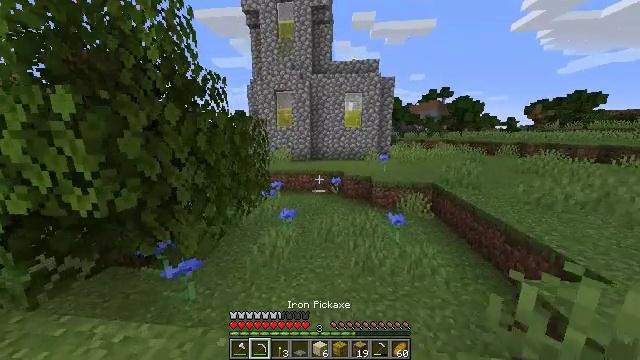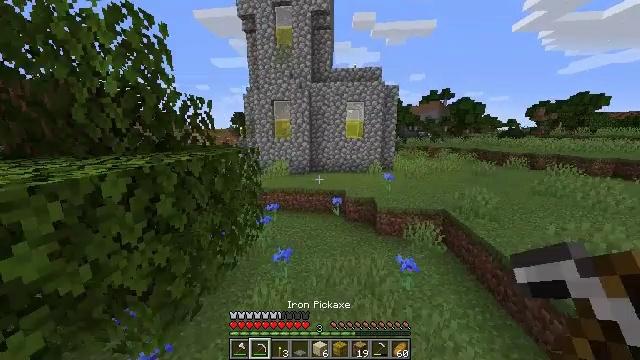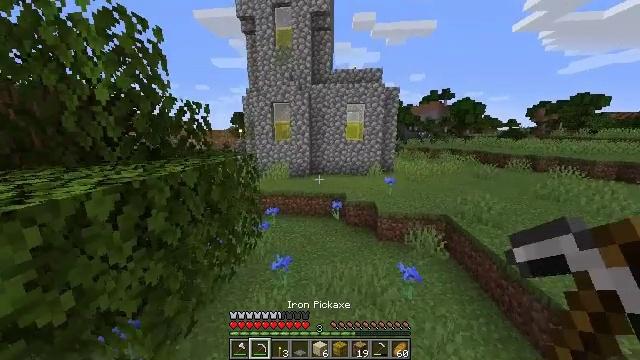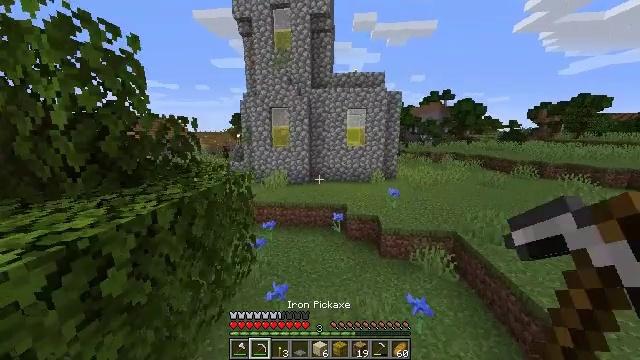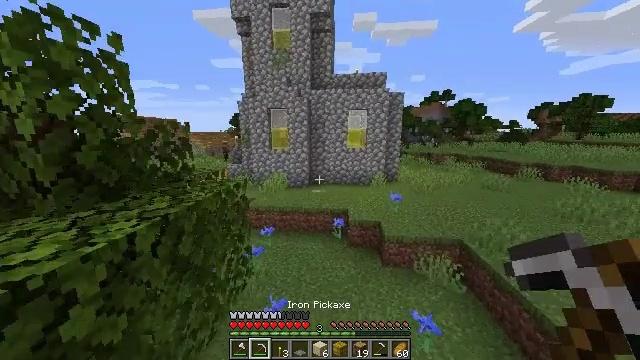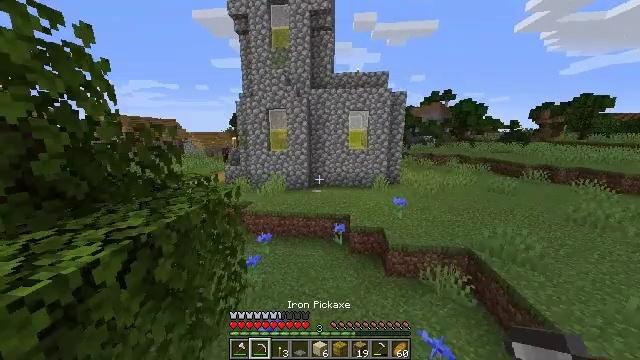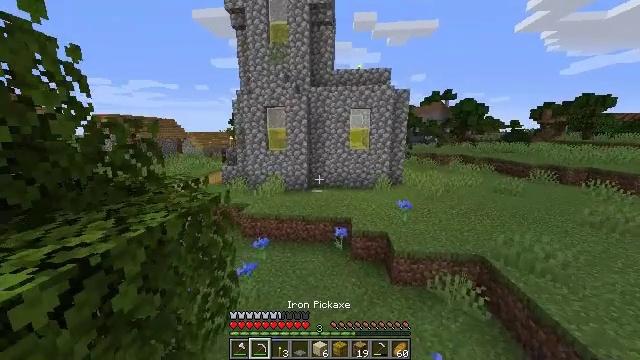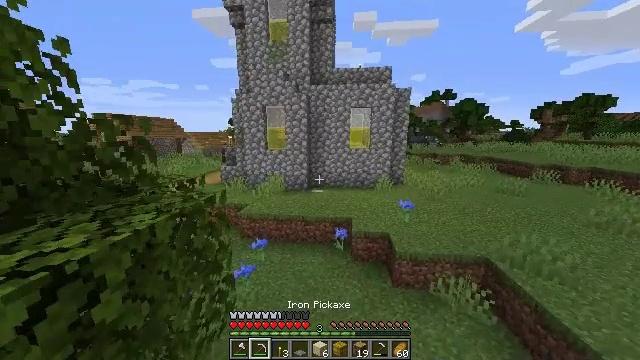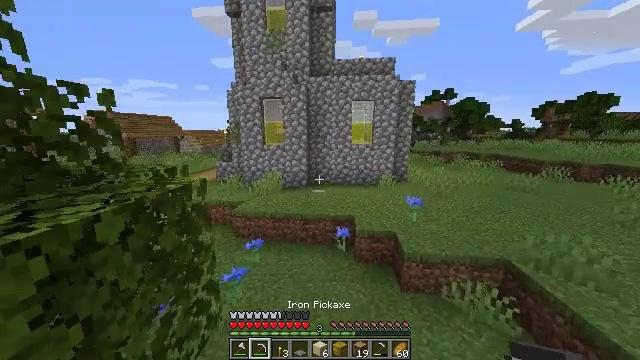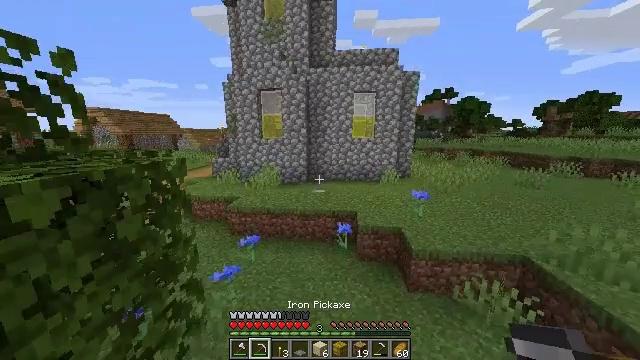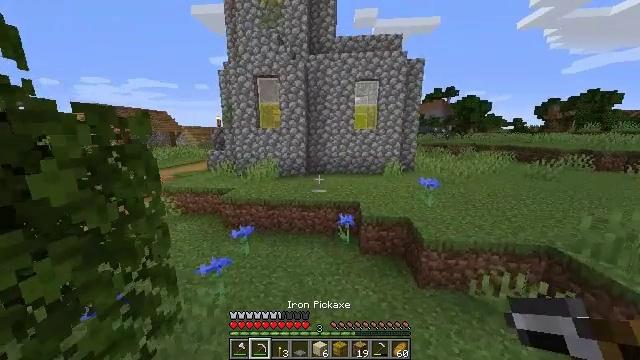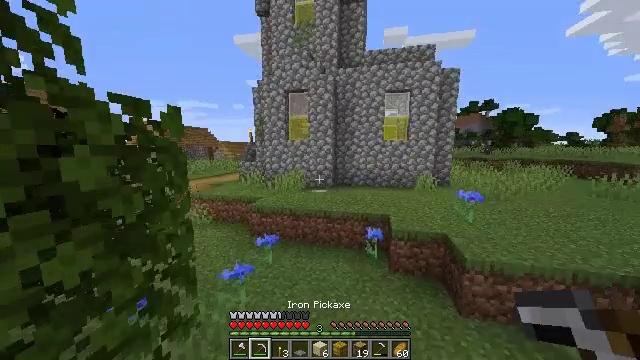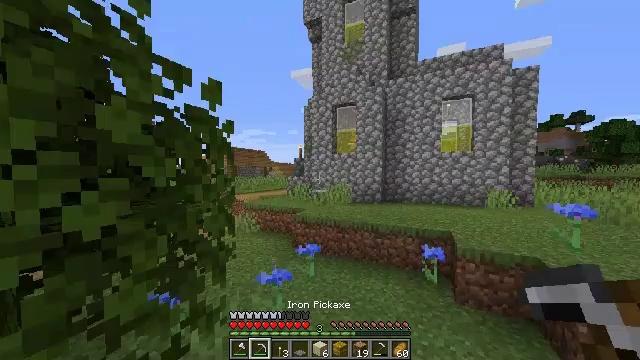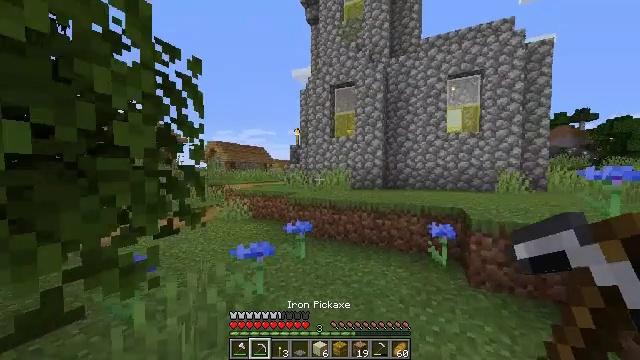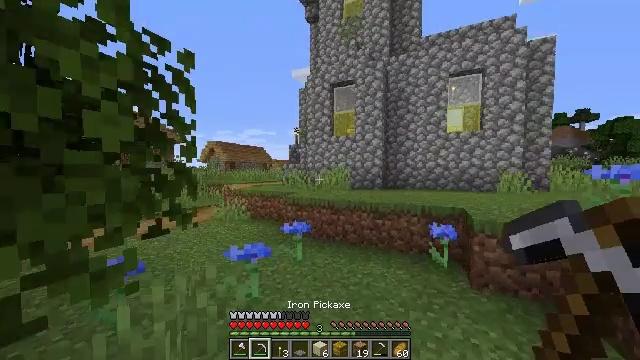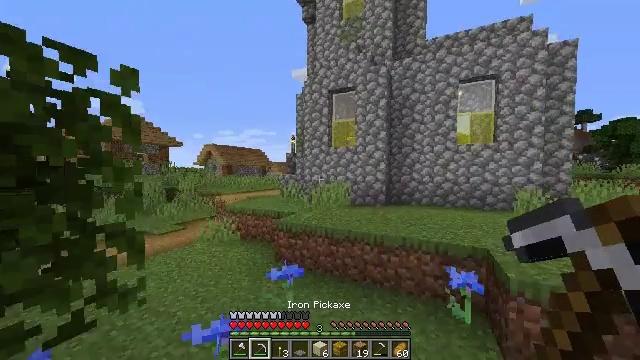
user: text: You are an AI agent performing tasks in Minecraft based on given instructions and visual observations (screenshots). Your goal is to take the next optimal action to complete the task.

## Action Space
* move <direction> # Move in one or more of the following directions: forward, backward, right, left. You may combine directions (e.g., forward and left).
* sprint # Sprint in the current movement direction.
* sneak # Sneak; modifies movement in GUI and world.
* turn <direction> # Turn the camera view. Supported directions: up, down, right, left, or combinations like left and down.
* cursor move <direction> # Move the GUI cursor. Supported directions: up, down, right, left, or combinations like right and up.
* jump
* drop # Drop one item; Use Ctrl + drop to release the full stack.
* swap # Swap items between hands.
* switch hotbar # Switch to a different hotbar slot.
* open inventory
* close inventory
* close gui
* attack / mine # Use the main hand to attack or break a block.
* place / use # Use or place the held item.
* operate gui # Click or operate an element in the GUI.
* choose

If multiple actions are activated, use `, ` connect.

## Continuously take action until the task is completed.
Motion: motion action
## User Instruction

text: Collect the brewing stand for reuse.
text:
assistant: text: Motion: move forward, jump
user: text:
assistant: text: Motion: move forward, jump
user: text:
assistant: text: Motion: move forward, sprint, jump
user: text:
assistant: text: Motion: move forward, sprint, jump
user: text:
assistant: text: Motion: move forward, sprint, jump
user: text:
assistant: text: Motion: move forward, sprint, jump
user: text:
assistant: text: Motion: move forward, jump
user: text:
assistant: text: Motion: move forward, jump
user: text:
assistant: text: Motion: move forward, jump
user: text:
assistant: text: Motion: move forward, jump
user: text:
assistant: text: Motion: move forward, turn left and up, jump
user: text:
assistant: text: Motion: move forward, turn left and up, jump
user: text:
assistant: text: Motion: move forward, jump
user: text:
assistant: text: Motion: move forward, jump
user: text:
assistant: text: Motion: move forward, jump
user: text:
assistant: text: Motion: move forward, turn left and down, jump
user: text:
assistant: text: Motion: move forward, turn left and down, jump
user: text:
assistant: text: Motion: move forward, turn left and down, jump
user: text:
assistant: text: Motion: move forward and move left, turn left, jump
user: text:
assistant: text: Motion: move forward and move left, jump
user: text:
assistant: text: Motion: move forward and move left, jump
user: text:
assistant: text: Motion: move forward and move left, jump
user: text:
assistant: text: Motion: move forward and move left, turn left and down, jump
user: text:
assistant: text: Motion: move forward and move left, turn left, jump
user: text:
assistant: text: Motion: move forward, jump
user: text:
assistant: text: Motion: move forward, jump
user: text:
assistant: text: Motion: move forward, turn right and up, jump
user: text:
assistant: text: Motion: move forward, turn right, jump
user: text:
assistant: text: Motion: move forward, jump
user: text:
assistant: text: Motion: move forward, jump